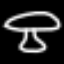
Label: mushroom